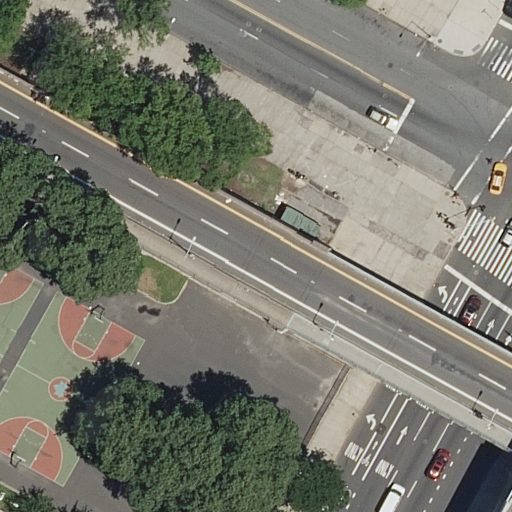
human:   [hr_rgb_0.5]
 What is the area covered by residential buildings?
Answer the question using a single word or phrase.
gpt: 0m2

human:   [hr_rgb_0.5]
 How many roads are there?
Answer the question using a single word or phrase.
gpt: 9

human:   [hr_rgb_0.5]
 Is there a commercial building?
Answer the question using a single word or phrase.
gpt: no

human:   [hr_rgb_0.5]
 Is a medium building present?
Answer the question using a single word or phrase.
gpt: no

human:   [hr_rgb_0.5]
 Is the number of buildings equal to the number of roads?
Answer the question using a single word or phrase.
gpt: no

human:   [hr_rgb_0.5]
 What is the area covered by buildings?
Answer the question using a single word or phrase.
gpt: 0m2

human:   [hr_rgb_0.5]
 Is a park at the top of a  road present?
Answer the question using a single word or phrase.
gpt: yes

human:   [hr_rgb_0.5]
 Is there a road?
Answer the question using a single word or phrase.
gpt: yes

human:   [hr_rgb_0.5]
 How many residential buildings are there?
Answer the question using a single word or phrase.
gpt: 1

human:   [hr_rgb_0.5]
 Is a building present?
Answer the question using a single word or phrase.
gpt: yes

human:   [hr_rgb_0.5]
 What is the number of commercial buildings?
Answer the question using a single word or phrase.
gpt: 0

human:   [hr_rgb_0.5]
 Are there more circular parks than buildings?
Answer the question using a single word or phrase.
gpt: no

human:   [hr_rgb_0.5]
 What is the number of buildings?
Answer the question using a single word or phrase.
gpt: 1

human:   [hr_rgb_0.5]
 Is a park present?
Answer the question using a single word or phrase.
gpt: yes

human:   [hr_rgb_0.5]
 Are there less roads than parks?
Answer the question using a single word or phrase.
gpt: no

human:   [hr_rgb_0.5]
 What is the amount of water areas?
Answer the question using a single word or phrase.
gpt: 0

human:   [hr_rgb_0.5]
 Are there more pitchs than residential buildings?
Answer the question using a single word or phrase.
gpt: yes

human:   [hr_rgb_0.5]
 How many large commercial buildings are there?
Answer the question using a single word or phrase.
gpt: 0

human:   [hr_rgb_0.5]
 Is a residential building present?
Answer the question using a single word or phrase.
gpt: yes

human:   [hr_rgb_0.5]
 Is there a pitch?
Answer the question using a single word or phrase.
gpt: yes

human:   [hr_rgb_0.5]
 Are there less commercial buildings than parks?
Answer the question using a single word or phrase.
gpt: yes

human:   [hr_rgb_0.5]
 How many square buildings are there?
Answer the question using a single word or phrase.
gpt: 0

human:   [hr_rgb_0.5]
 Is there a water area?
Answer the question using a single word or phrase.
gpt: no

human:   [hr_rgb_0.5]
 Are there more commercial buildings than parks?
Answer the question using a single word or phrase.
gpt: no

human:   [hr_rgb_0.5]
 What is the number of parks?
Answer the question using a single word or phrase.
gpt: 4

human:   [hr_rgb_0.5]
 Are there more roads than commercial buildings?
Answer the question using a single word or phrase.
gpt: yes

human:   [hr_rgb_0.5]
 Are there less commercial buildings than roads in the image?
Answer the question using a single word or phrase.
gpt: yes

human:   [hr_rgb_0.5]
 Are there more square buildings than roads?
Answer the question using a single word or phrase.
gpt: no

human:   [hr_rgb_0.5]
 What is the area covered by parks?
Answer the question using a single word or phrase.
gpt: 2064m2

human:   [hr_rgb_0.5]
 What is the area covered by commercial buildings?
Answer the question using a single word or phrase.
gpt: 0m2

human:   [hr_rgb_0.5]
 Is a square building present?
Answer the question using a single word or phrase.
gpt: no

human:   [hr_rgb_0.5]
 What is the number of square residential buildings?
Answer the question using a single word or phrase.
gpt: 0

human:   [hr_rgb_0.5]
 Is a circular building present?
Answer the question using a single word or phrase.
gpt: no

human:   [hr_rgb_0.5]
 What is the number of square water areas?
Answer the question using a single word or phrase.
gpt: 0

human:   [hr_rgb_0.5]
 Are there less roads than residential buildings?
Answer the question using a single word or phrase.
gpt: no

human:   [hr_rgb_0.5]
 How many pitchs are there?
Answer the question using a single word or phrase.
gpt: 2

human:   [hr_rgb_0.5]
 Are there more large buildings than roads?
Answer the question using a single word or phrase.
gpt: no

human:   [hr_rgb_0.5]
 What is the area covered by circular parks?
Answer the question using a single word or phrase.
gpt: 0m2

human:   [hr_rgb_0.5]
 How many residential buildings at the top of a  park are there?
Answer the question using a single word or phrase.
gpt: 0

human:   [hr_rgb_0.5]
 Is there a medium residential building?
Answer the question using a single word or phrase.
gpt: no

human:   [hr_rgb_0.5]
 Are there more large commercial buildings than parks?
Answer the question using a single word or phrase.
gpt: no

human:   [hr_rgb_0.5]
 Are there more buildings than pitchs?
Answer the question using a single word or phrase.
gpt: no

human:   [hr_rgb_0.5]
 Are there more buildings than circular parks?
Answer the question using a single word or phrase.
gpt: yes

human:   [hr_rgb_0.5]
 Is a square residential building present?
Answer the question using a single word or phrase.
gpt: no

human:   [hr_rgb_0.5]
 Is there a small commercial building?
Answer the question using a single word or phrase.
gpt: no

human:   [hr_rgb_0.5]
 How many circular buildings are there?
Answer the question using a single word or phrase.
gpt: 0

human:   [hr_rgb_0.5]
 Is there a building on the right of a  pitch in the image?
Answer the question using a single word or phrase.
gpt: yes

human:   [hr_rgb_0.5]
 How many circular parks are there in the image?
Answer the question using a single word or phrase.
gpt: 0

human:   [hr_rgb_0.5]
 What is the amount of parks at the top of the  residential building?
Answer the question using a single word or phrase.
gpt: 4

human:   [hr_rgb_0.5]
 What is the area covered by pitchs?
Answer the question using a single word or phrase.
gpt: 729m2

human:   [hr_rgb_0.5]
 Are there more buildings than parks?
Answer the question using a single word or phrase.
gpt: no

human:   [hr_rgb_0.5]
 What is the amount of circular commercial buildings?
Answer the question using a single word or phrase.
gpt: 0

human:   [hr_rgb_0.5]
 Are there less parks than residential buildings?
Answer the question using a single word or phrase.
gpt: no

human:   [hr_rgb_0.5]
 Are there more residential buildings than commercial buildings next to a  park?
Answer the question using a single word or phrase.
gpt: yes

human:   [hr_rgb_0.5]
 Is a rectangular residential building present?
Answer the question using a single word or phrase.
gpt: yes

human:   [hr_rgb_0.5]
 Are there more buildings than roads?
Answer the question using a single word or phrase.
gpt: no

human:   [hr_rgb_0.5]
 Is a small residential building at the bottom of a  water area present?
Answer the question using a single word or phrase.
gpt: no

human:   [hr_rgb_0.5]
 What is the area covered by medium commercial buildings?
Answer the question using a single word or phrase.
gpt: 0m2

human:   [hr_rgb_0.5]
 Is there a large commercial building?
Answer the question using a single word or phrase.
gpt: no

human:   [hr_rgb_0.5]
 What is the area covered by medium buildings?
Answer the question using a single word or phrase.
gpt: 0m2

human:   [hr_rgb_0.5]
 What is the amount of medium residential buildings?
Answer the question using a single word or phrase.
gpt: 0

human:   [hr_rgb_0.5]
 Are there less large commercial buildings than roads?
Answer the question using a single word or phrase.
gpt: yes

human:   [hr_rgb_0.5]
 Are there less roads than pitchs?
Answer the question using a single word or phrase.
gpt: no

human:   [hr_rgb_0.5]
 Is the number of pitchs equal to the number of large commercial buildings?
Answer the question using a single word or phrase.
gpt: no